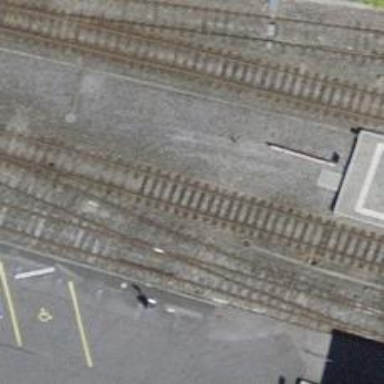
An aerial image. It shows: Abandoned railway yard with one track.